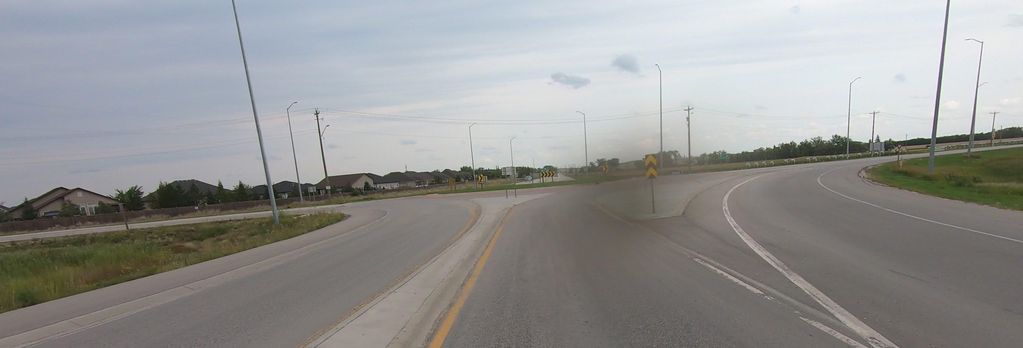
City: winnipeg